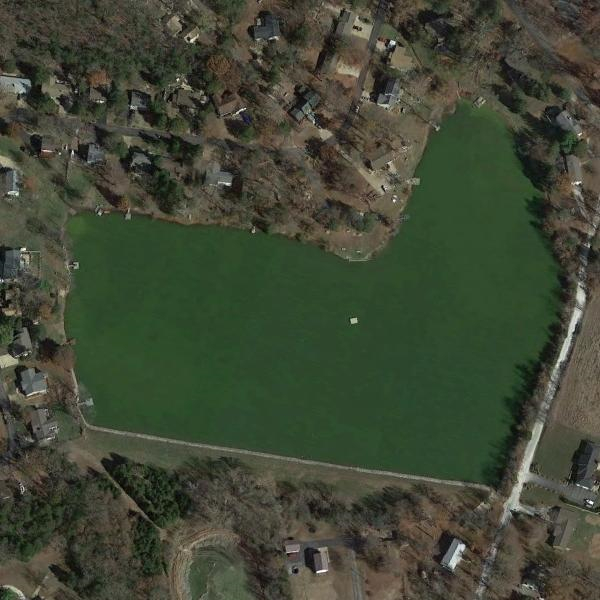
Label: Pond